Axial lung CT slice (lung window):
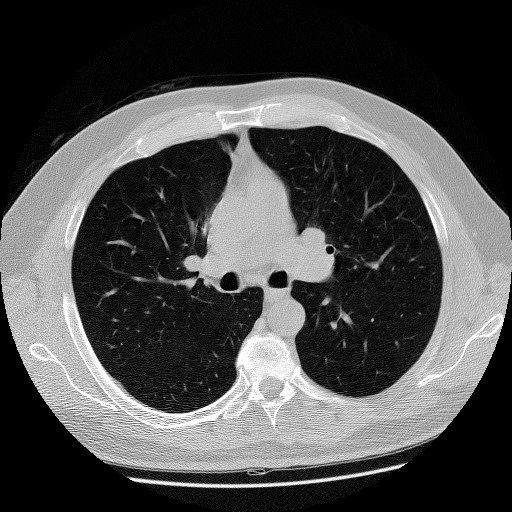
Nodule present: no